Question: Count the number of objects in the diagram.
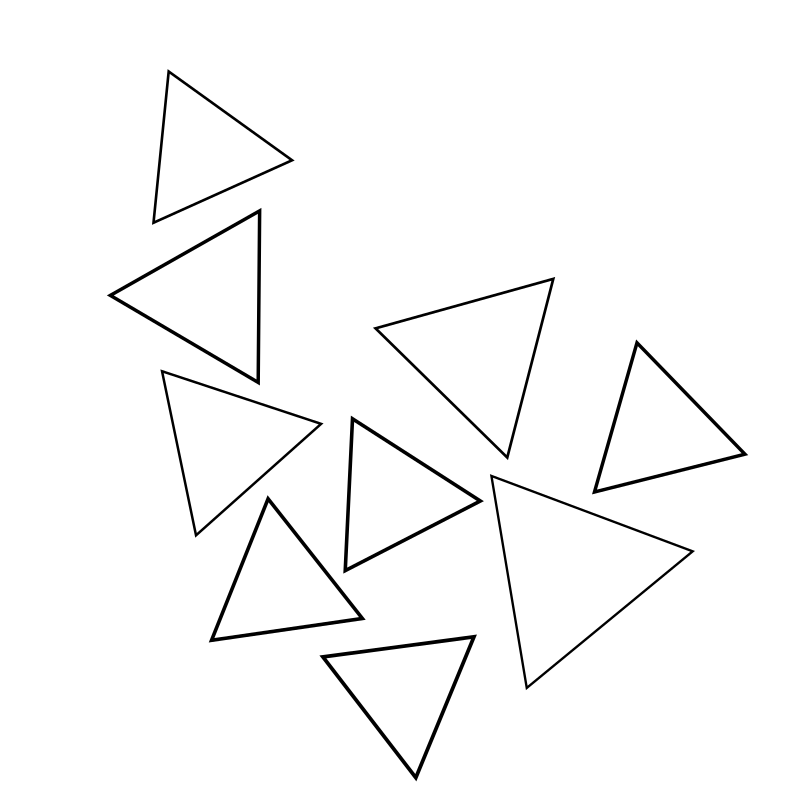
Answer: 9